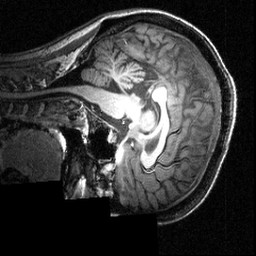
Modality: T1w
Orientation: sagittal
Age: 25
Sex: female
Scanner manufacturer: siemens
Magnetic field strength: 3.951 T
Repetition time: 1.5 s
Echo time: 0.00335 s